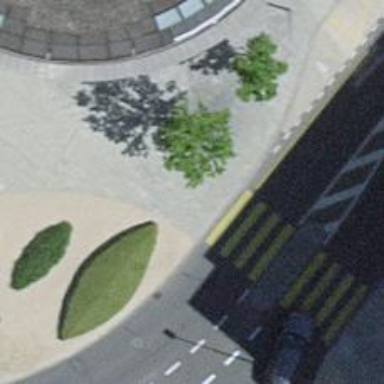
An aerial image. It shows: Marked crossing on footway.